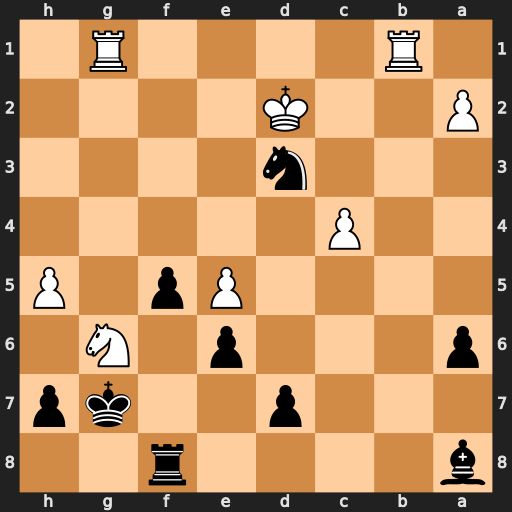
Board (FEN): b4r2/3p2kp/p3p1N1/4Pp1P/2P5/3n4/P2K4/1R4R1
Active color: b
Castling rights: -
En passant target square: -
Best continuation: hxg6 Rxg6+ Kh7